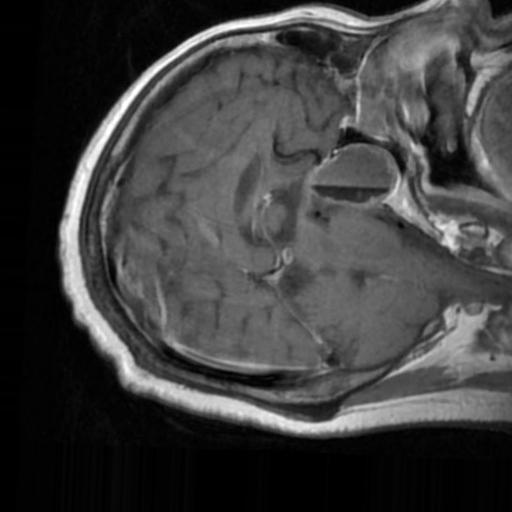
Label: brain_tumor